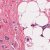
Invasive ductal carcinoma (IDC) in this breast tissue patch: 1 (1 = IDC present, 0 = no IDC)